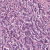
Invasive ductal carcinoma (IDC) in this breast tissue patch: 1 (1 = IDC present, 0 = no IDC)